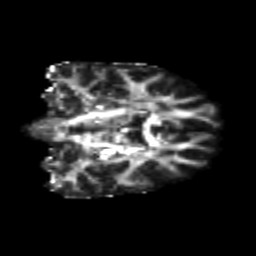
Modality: FA
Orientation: coronal
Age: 24
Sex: female
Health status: healthy
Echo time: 0.074 s